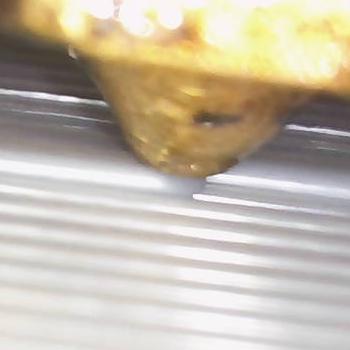
Flow rate: 235%